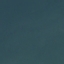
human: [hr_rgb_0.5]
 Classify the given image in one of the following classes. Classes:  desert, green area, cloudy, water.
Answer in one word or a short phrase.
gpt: water